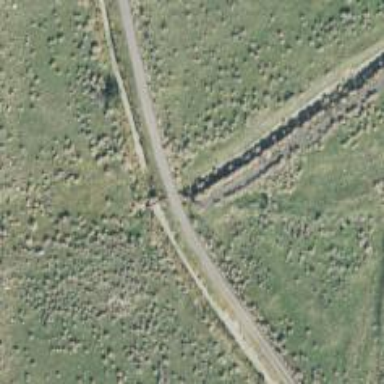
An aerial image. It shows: Aqueduct bridge.